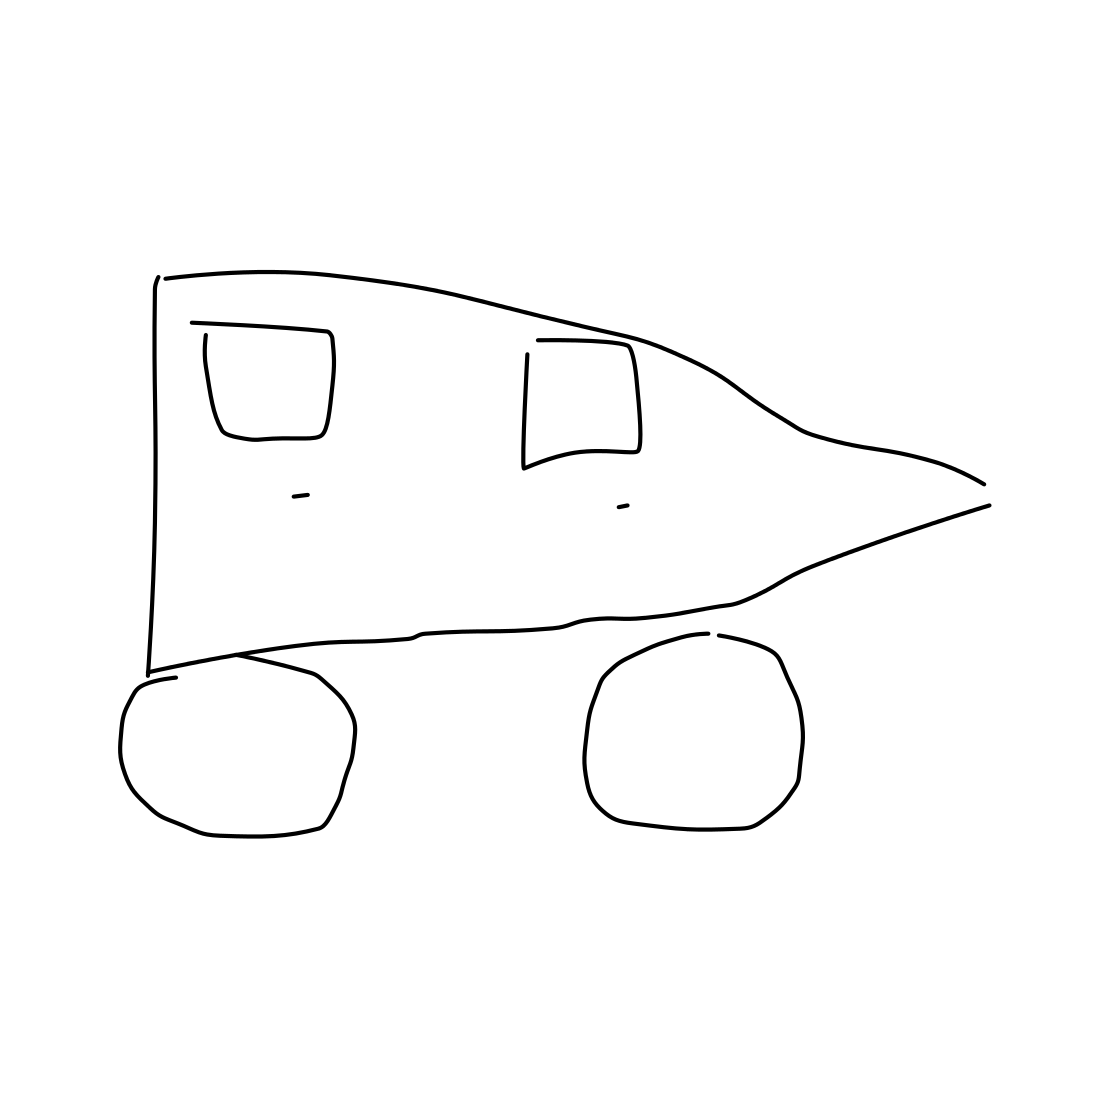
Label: car (sedan)